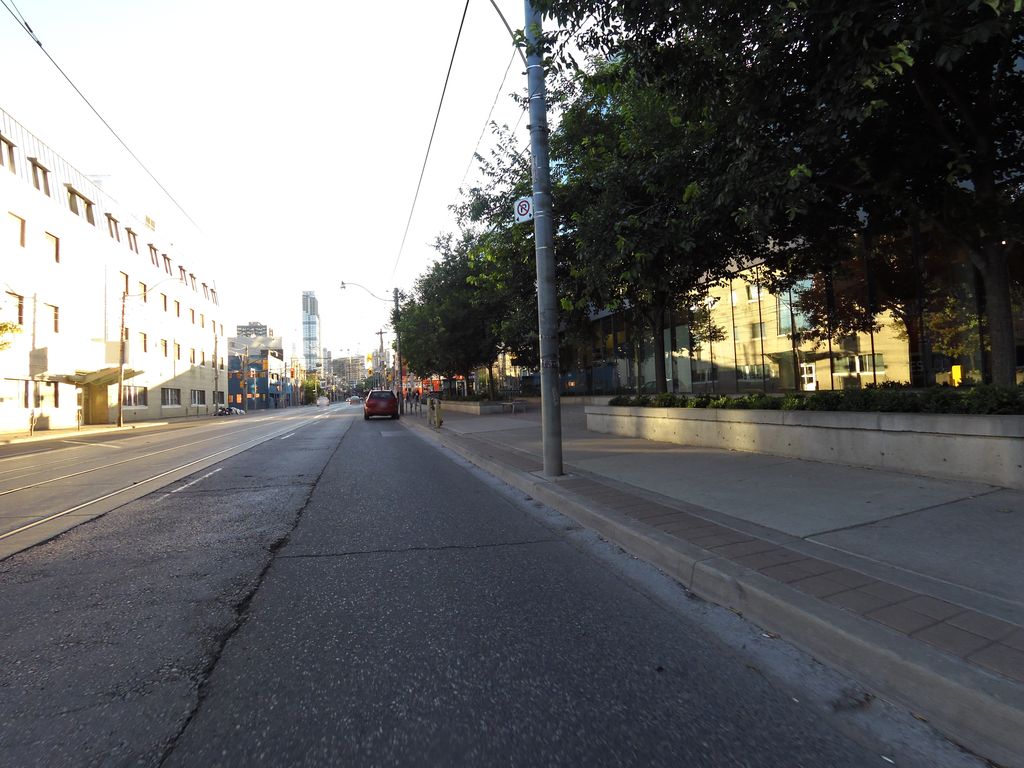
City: toronto